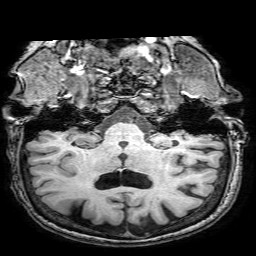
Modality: T1w
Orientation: sagittal
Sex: female
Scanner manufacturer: philips
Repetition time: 0.0083 s
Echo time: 0.00388 s